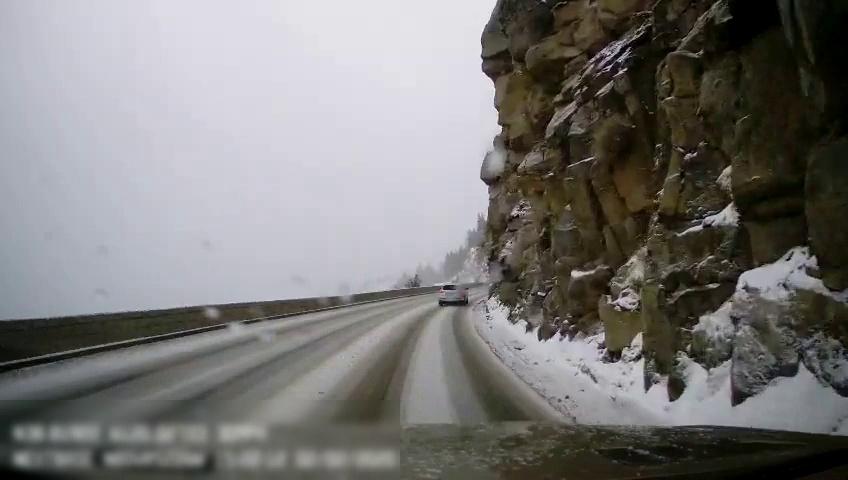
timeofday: Day
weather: Snowy
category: Drivable Space
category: Vehicles | SUV